Question: I'm using bootstrap in an app and as you can see (below) when printing the browser (left side)
is using a really small width when printing (right) so the responsive layout is moving all the right site elements below the left side ones and the printing version won't fit in one single page.
Do you know how can I force the browser to keep the right width?
Thanks,
Remo
.
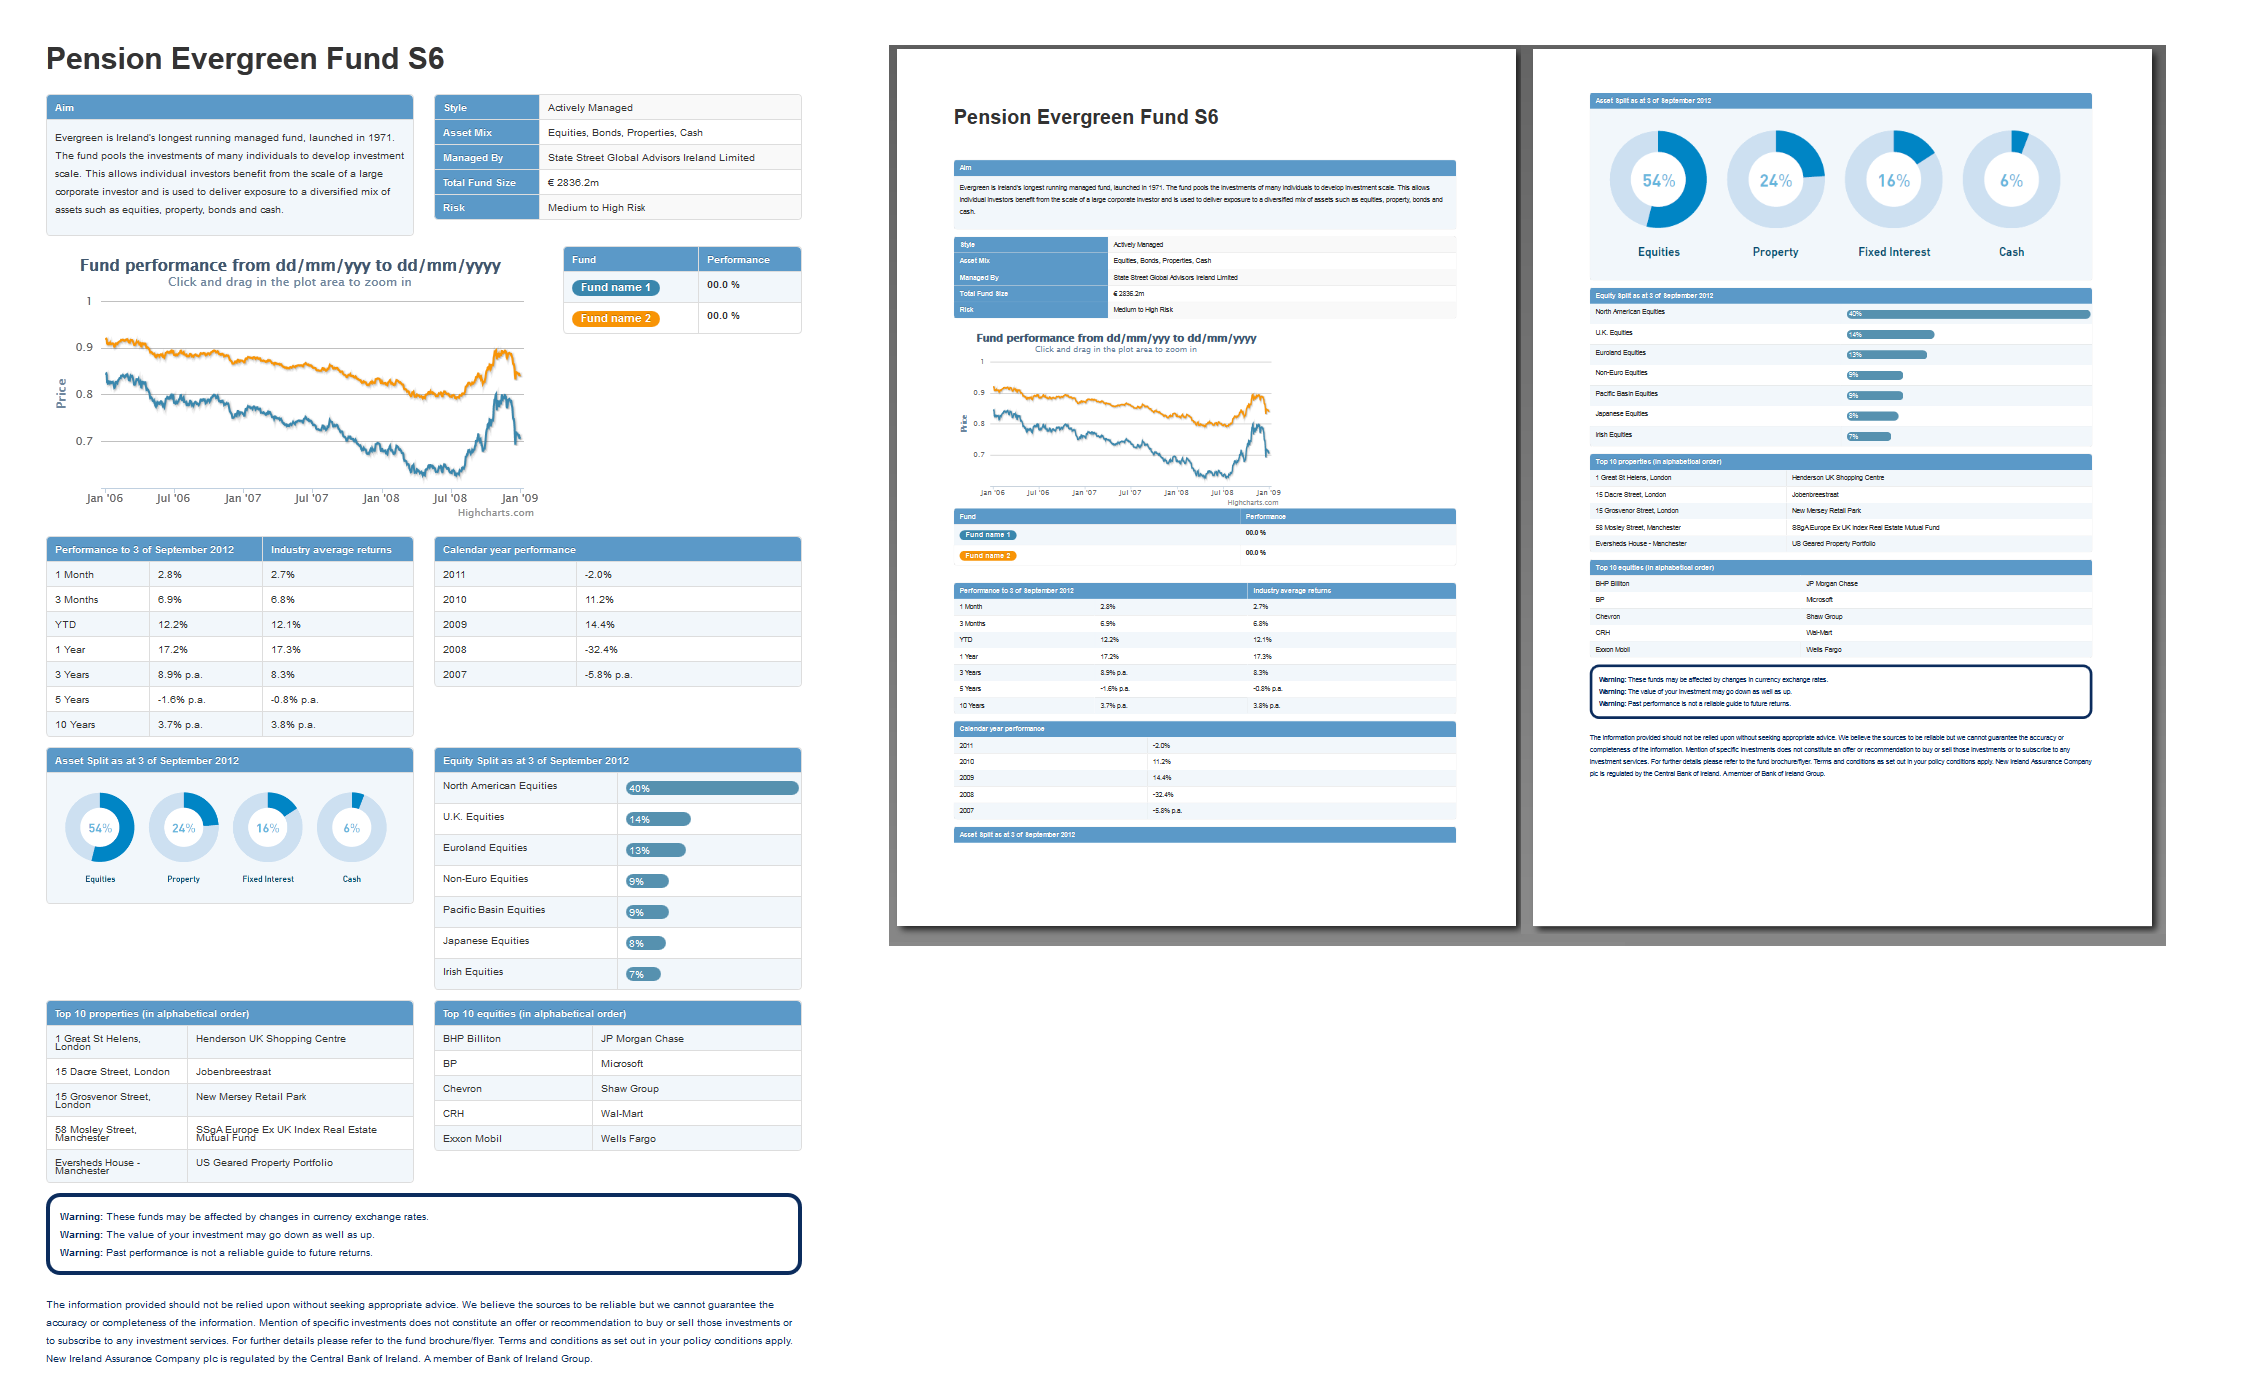
Answer: I had a very similar problem.
Ensuring the <URL> is enabled only for 'media="screen"' solved it.
'''
<link href="assets/css/bootstrap-responsive.css" rel="stylesheet" media="screen">
'''